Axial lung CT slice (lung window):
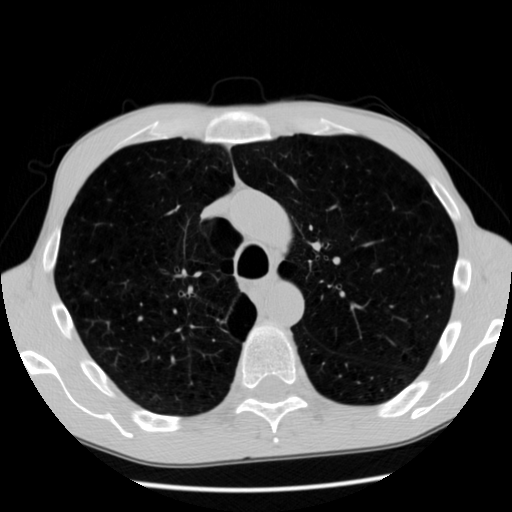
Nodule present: no